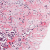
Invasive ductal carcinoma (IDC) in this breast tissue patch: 1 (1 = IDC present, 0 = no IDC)